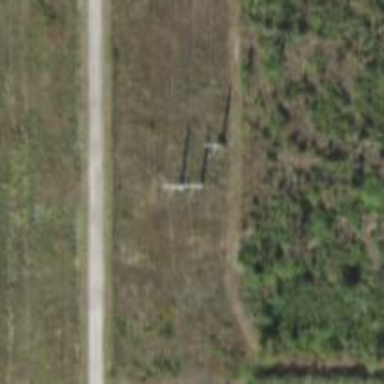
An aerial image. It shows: Triple tower power pole.